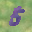
Label: 5